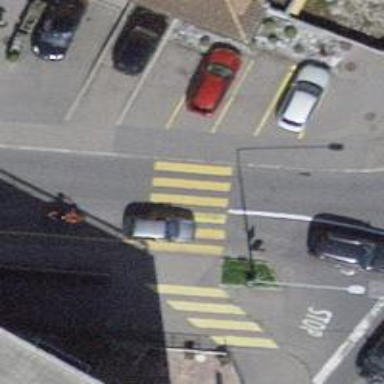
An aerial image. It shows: Kerb serving as barrier.